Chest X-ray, AP view. Patient: 54 years old, sex M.
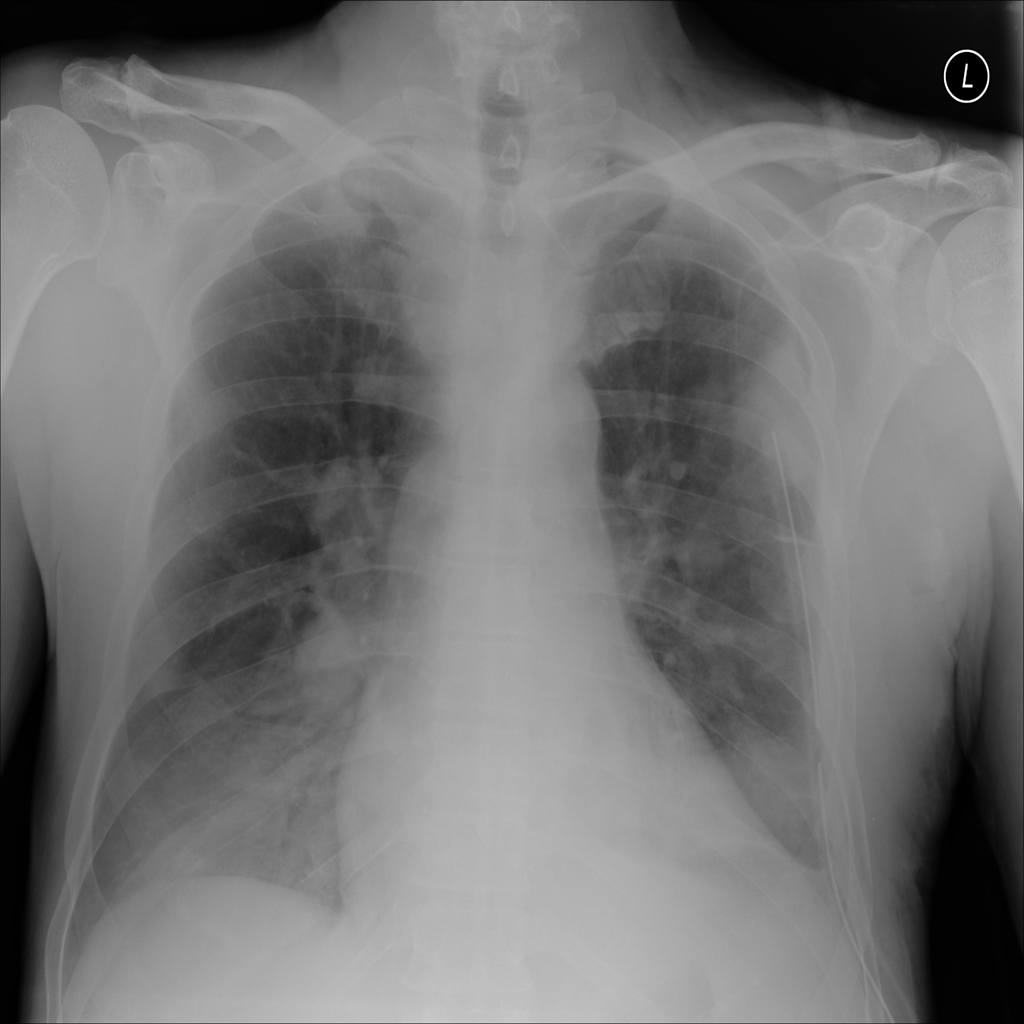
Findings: Atelectasis, Effusion, Nodule, Pneumothorax